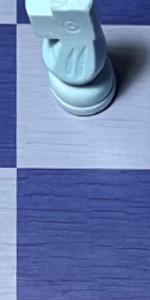
Label: Empty